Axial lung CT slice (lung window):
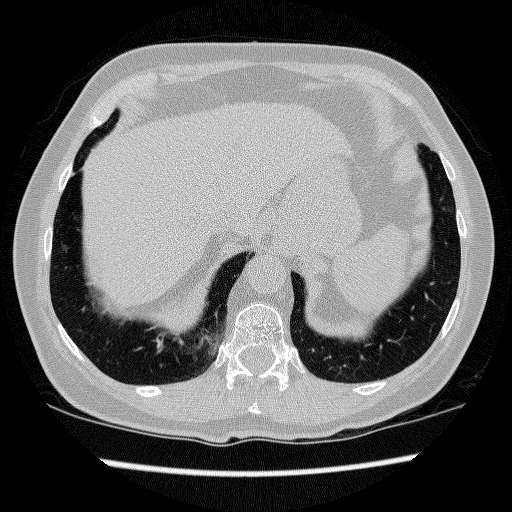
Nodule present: no